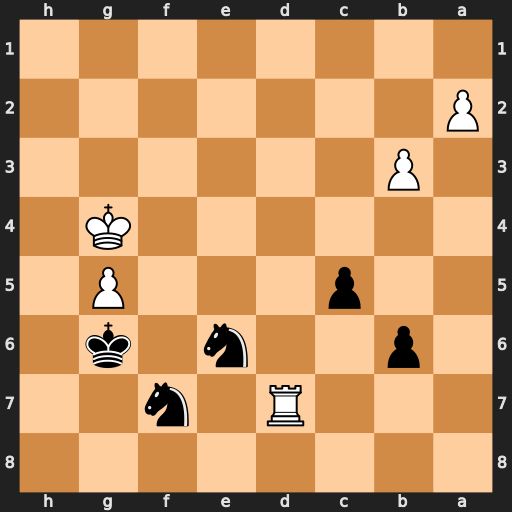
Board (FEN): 8/3R1n2/1p2n1k1/2p3P1/6K1/1P6/P7/8
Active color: b
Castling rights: -
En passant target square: -
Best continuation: Ne5+ Kg3 Nxd7